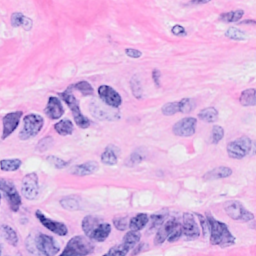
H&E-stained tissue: Breast